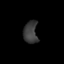
Tissue: lung
Cell type: Others
Senescence score: 0.1265
Nuclear area (px): 307
Mean DAPI intensity: 58.818